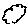
Label: cloud